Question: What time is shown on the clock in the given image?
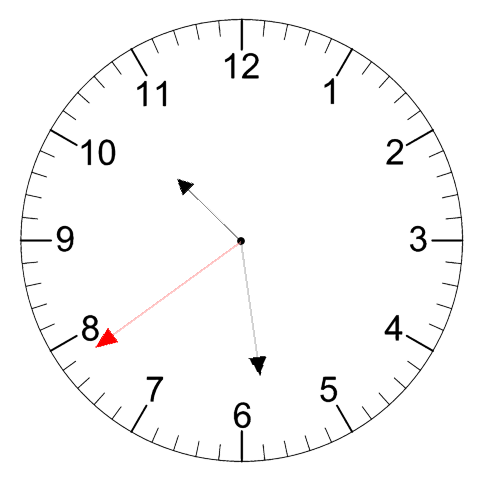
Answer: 10:28:39